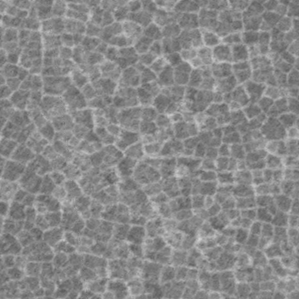
Label: frost